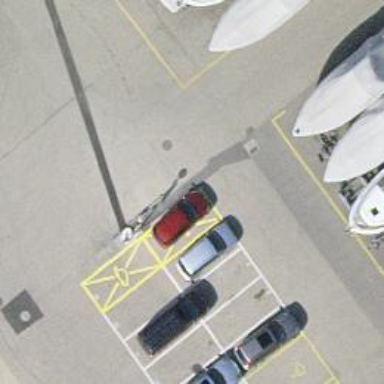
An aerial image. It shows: Charging station.